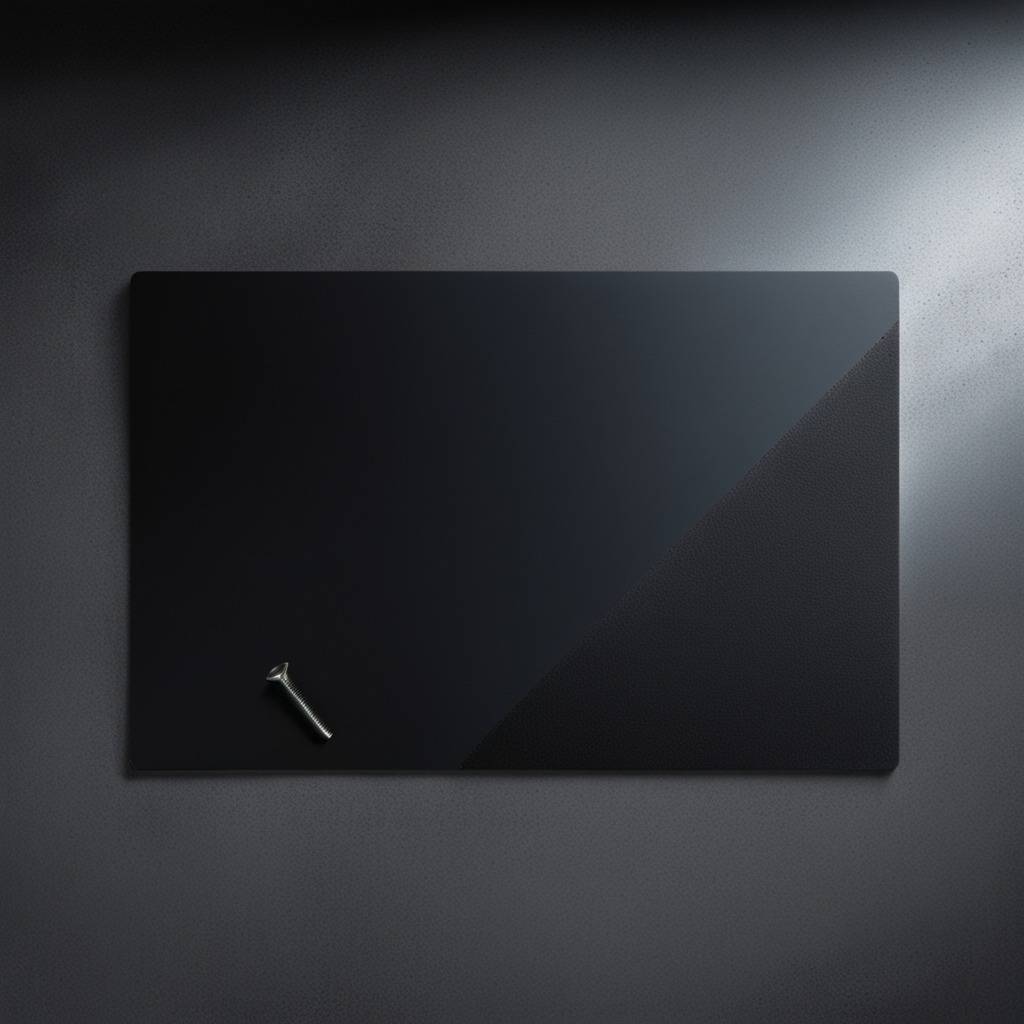
A metal screw is lying on the granite tabletop.